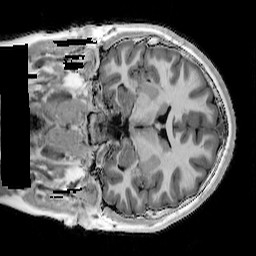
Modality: T1w
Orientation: coronal
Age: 15
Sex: male
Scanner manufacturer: siemens
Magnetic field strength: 3 T
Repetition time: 4 s
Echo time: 0.00291 s